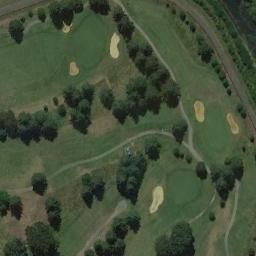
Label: golf_course